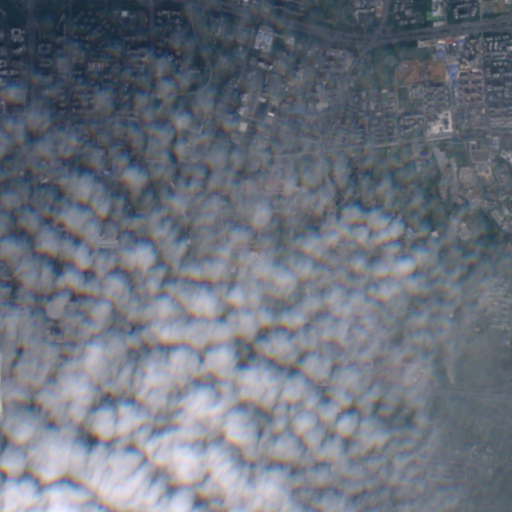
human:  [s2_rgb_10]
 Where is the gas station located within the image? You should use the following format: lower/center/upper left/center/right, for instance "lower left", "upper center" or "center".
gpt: The gas station is located in the upper right of the image.
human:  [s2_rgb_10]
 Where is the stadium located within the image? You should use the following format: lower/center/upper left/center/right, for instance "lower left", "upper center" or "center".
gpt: The stadium is located in the upper left of the image.
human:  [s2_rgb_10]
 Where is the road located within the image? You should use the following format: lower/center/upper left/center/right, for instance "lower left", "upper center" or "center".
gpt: There is no road in the image.